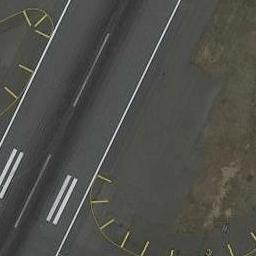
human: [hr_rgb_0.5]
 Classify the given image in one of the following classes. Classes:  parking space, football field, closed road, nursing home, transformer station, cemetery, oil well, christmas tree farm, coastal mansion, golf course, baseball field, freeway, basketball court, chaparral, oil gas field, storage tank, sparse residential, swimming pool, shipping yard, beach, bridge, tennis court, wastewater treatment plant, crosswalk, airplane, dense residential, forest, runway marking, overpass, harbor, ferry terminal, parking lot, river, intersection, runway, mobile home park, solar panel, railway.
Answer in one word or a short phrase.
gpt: runway